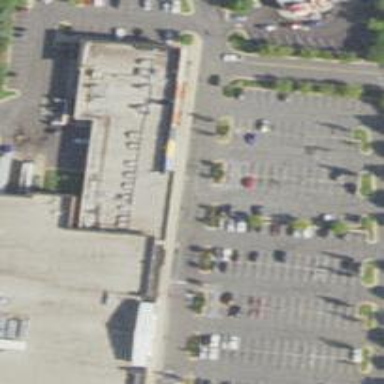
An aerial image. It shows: Post office.